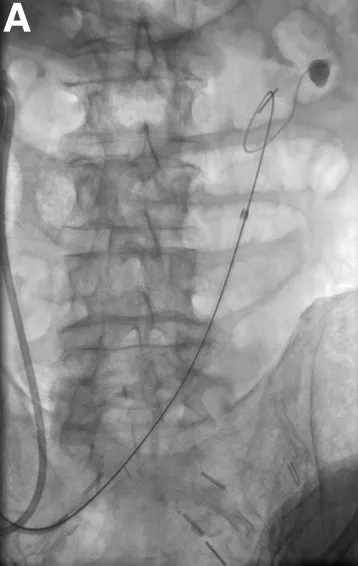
Left pullback nephrostogram showing contrast in the left common and external iliac artery. (A) Baseline.
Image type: radiology (x_ray)